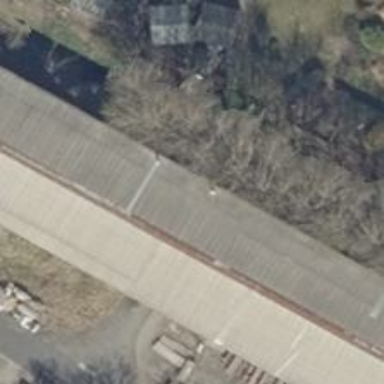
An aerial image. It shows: Industrial building.